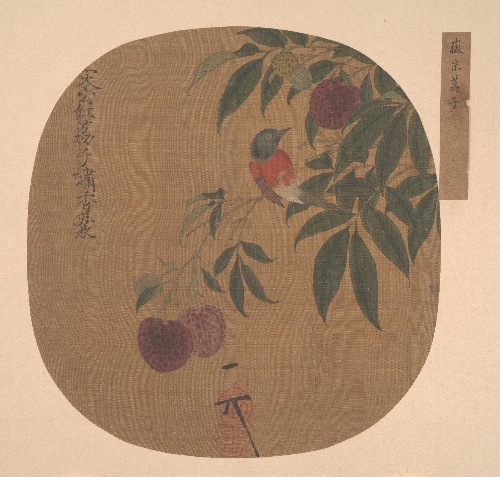
Title: 明  佚名（舊傳宋徽宗） 荔枝圖  冊頁|Bird on a Lychee Branch
Artist: Emperor Huizong|Unidentified artist
Artist bio: Chinese, 1082–1135; r. 1100–25|
Object type: Fan mounted as an album leaf
Classification: Paintings
Medium: Fan mounted as an album leaf; ink and color on silk
Culture: China
Period: Ming dynasty (?) (1368–1644)
Dimensions: 9 1/4 x 9 5/8 in. (23.5 x 24.4 cm)
Department: Asian Art
Credit line: John Stewart Kennedy Fund, 1913
Accession year: 1913
Repository: Metropolitan Museum of Art, New York, NY
Tags: Birds|Fruit